Field crop: tomato
Growth stage: 1
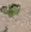
Species: solanum